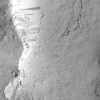
Atmospheric dust classification: not_dusty